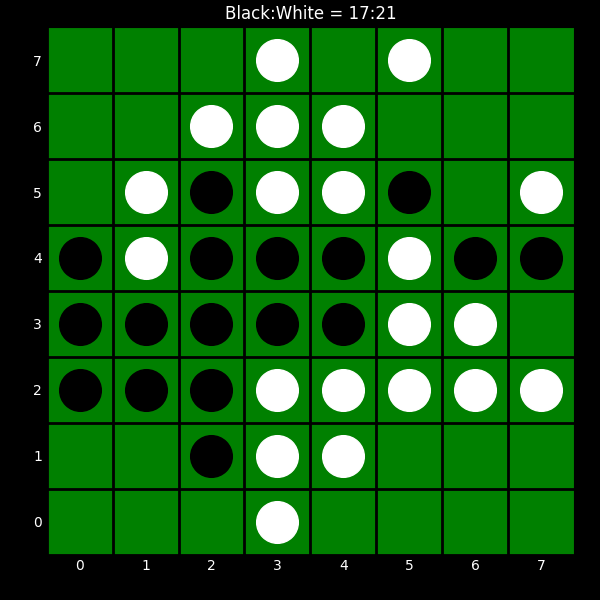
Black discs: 17
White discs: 21